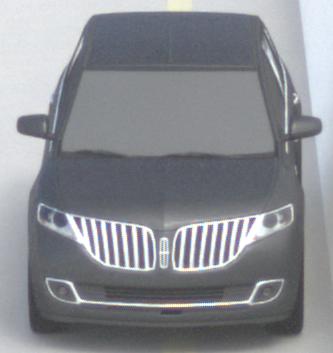
Make: Lincoln
Model: MKX
Detailed model: Gen. 1 CD3
Model produced from: 2010
Model produced until: 2015
Doors: 5
Color: gray
Road condition: dry road
Daytime: midday
Contrast: medium contrast